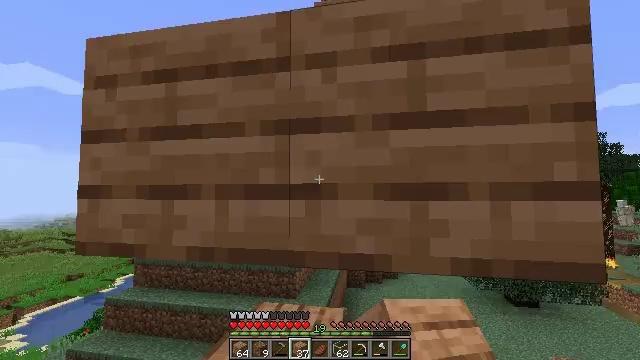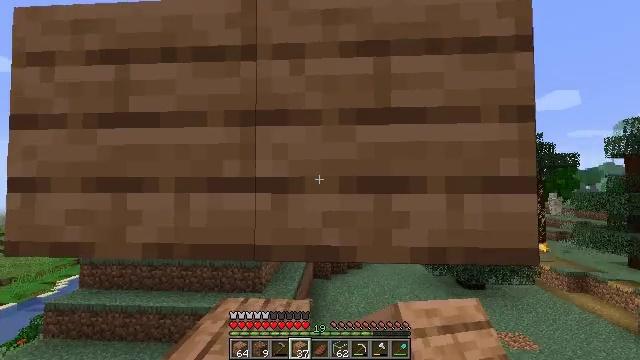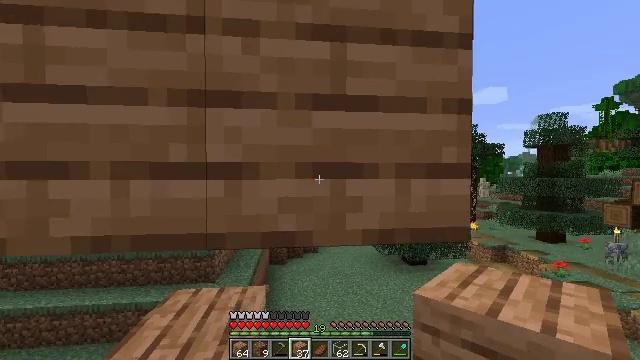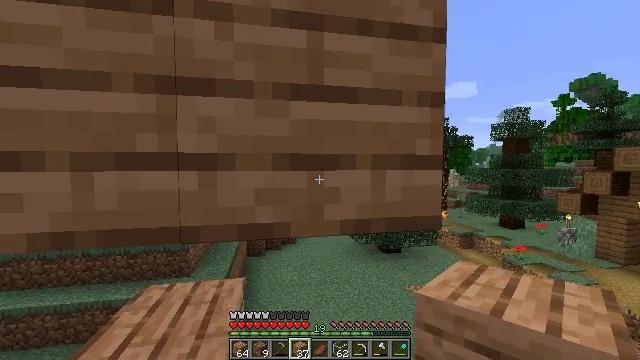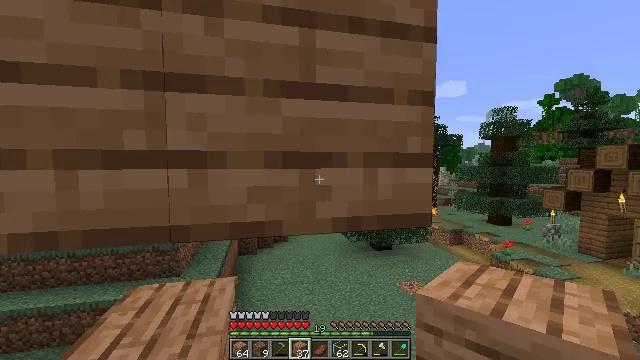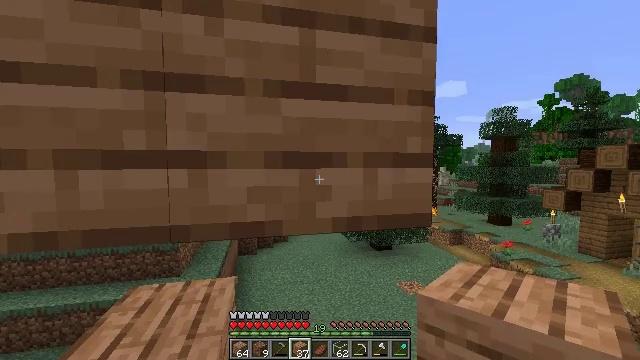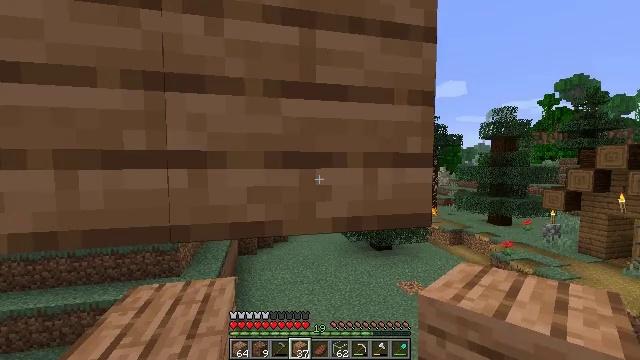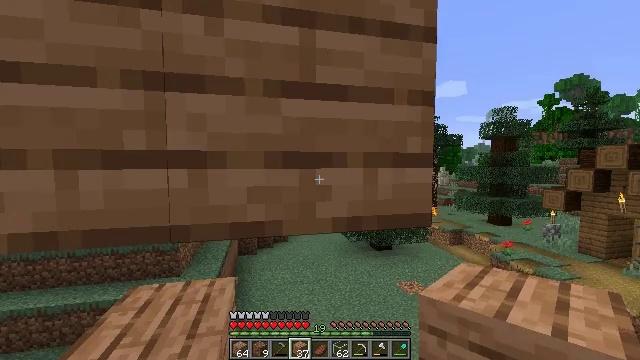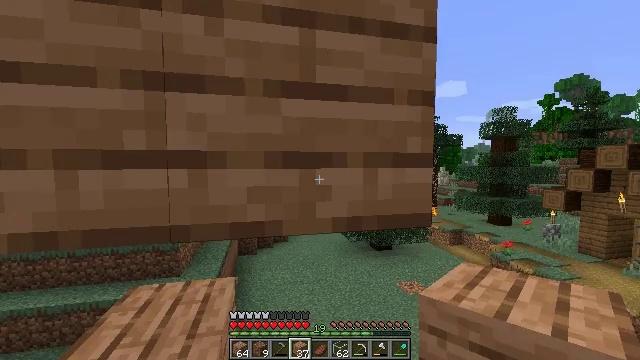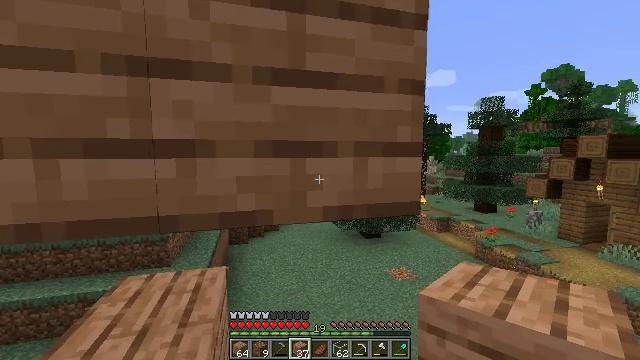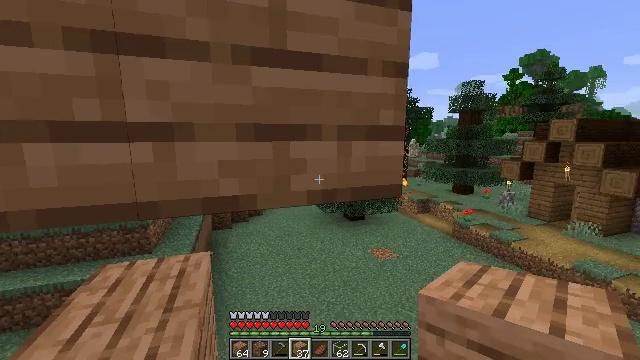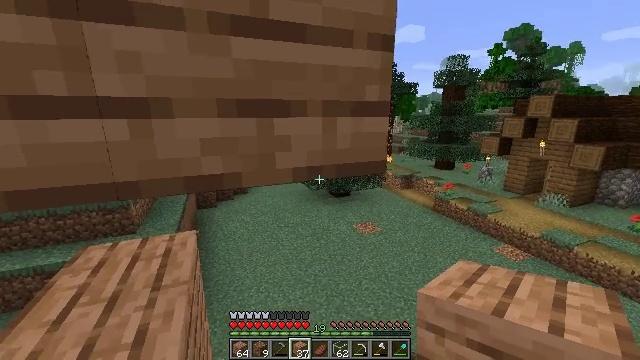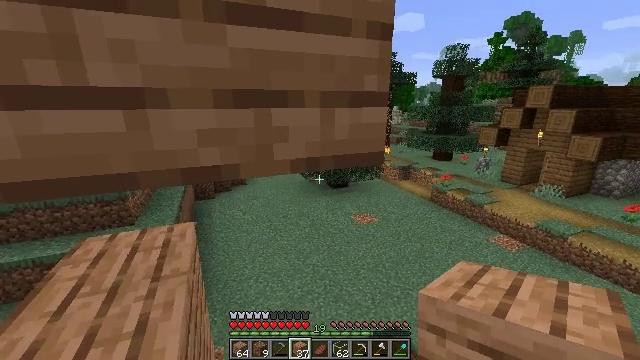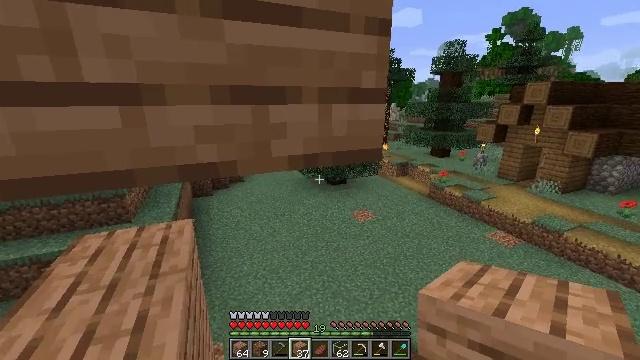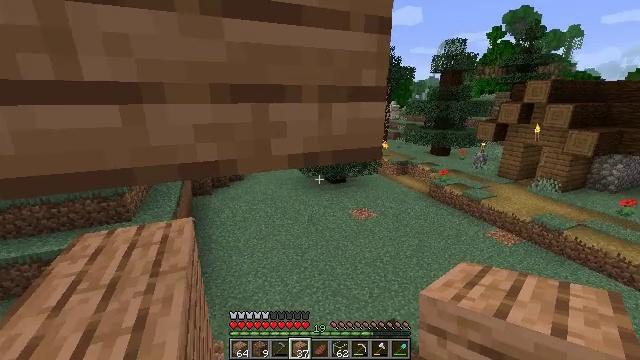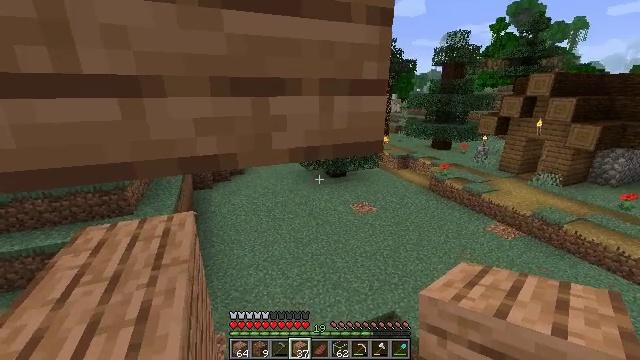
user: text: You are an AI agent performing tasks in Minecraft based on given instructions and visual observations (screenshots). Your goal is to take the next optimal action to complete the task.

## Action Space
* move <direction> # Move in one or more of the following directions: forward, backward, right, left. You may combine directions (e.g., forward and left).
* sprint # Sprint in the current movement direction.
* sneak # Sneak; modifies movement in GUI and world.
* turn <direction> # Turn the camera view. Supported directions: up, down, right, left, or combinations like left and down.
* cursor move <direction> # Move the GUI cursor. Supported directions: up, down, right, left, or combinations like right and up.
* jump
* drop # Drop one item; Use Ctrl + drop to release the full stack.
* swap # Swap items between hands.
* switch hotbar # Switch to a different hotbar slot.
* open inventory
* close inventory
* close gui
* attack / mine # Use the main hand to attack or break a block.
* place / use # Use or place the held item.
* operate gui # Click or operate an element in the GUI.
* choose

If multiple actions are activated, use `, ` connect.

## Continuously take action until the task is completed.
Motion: motion action
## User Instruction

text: Gather jungle planks for building.
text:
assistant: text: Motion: sneak, turn right and down
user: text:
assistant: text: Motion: sneak, turn right and down
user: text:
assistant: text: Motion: sneak, turn right and down
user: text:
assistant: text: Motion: sneak, turn right
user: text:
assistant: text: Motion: sneak
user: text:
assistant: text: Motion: sneak
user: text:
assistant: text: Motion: sneak
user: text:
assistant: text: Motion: sneak
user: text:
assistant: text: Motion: sneak, turn right and down
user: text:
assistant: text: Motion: sneak, turn right and down
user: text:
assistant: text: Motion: sneak, turn right and down
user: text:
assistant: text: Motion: sneak, turn down
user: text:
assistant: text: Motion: sneak
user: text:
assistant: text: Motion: sneak
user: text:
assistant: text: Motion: sneak, turn down
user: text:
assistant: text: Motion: sneak, turn left and down
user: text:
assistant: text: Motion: sneak, turn left and down
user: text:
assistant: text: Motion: sneak, turn left and down
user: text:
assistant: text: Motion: sneak, turn left and down
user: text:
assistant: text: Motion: sneak, turn left and down
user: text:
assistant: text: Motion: sneak, turn left and down
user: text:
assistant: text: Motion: sneak, turn left
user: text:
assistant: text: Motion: move left, sneak
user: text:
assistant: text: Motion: move left, sneak
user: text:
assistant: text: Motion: move forward and move left, sneak, turn right
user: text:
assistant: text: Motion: move forward and move left, sneak, turn right
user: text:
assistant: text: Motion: move forward and move left, sneak, turn right
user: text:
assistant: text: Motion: move forward and move left, sneak, turn right
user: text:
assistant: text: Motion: move left, sneak, turn right
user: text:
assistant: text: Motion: move left, sneak, turn right